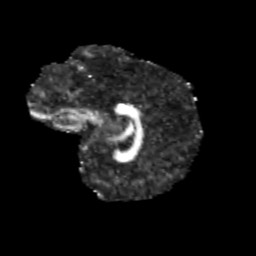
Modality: FA
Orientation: sagittal
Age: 9
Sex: male
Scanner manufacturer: siemens
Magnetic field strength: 3 T
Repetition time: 3.8 s
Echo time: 0.07 s